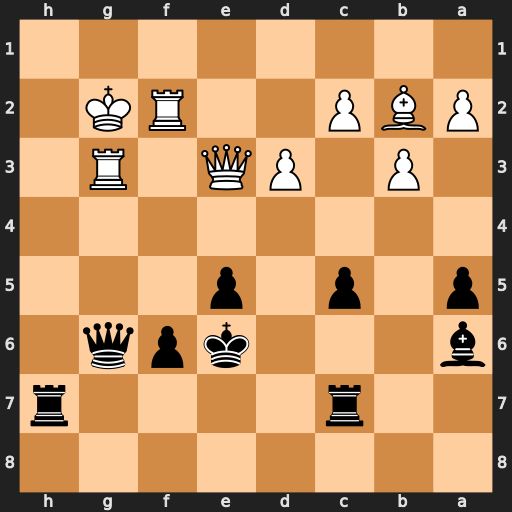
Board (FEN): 8/2r4r/b3kpq1/p1p1p3/8/1P1PQ1R1/PBP2RK1/8
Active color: b
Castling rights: -
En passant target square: -
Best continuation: Qh5 Rxf6+ Kxf6 Bxe5+ Qxe5 Rg6+ Kxg6